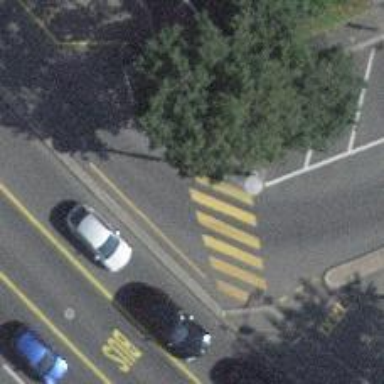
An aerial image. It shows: Kerb barrier.